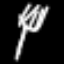
Label: fork